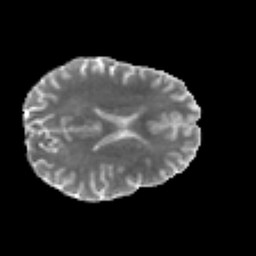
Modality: MD
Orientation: axial
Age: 34
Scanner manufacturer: philips
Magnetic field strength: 3 T
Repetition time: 8.6 s
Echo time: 0.127 s